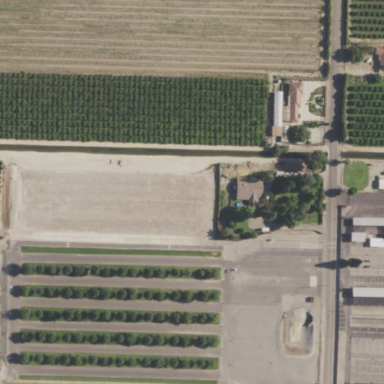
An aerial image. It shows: Orchard.